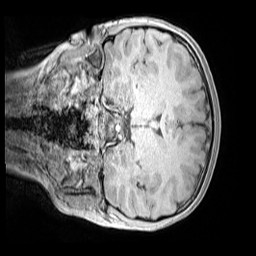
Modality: MP2RAGE
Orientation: coronal
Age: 9
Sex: female
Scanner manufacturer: siemens
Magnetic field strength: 3 T
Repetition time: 4 s
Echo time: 0.00299 s